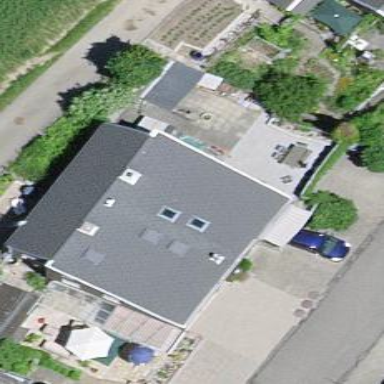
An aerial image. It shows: Residential building.